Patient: sex M, age 69
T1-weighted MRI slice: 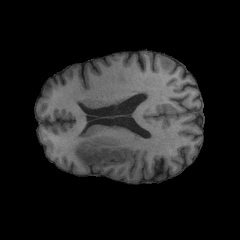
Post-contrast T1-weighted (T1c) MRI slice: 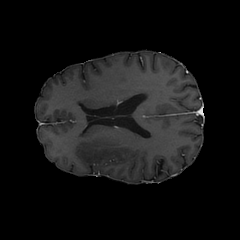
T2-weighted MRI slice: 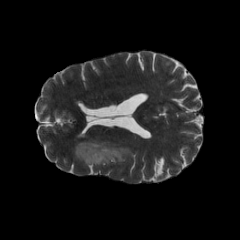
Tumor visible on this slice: yes
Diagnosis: Glioblastoma, IDH-wildtype
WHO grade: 4